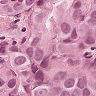
Metastatic tissue present: yes